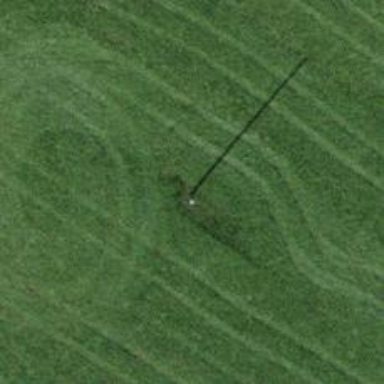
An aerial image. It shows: Power pole.